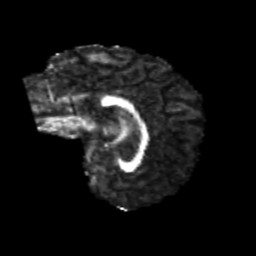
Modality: FA
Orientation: sagittal
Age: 22
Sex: female
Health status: healthy
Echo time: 0.074 s